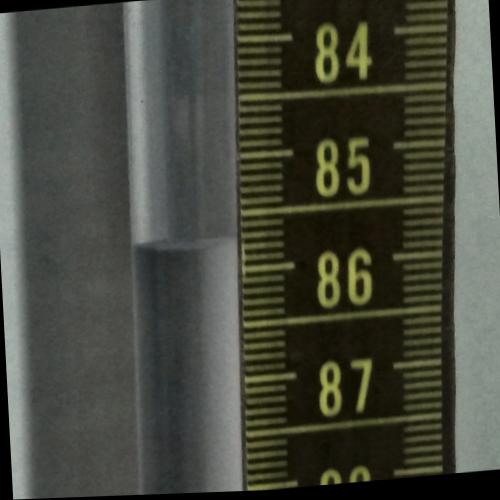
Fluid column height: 85.8 cm